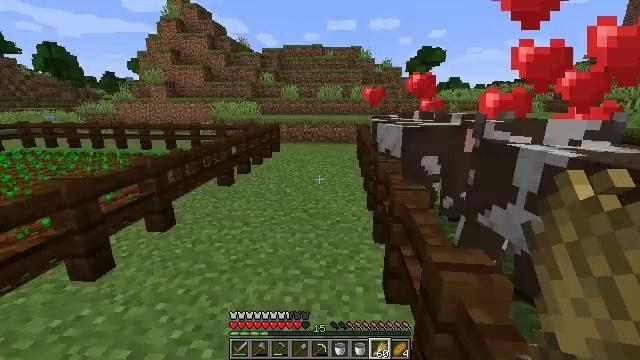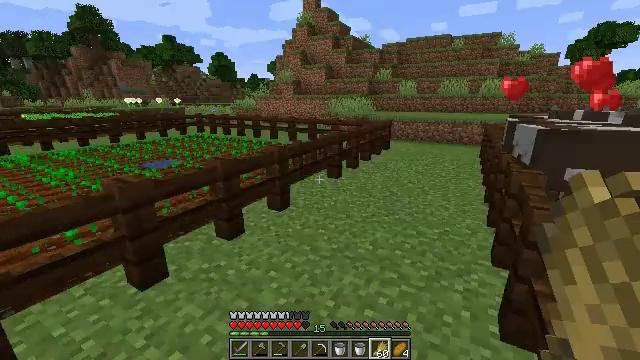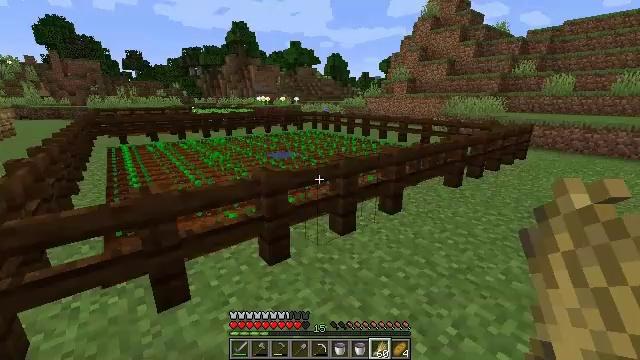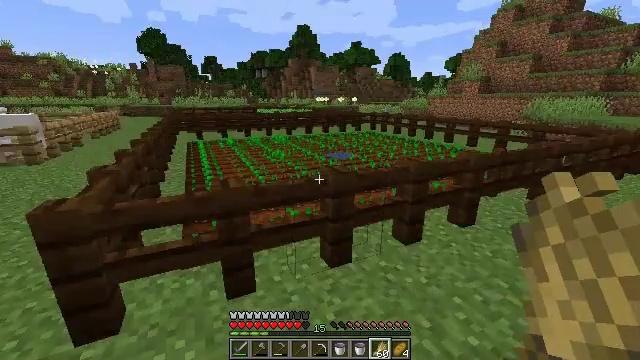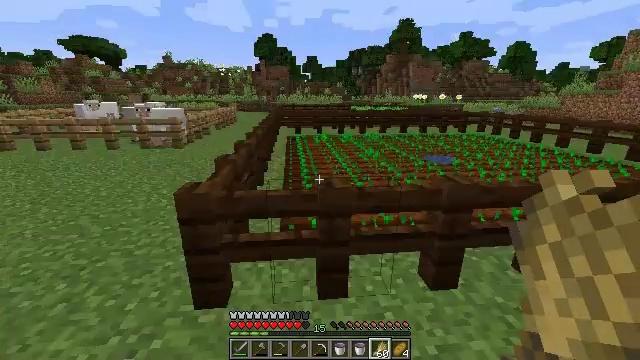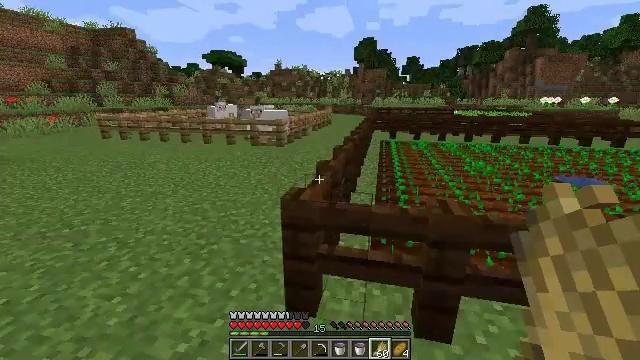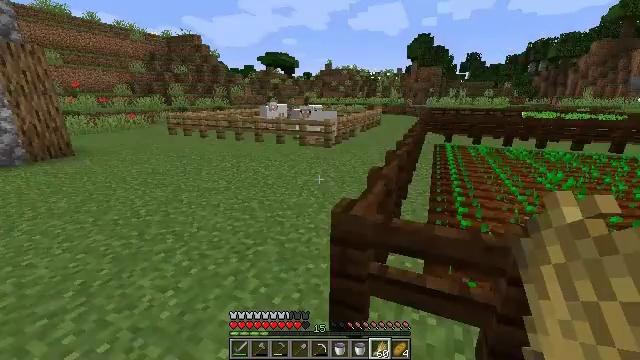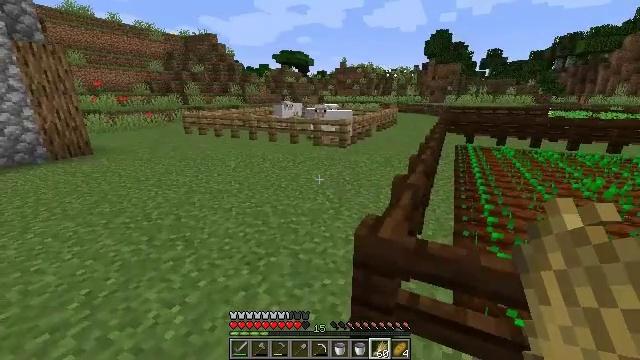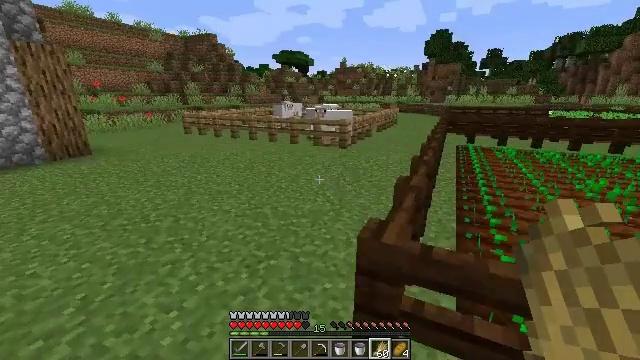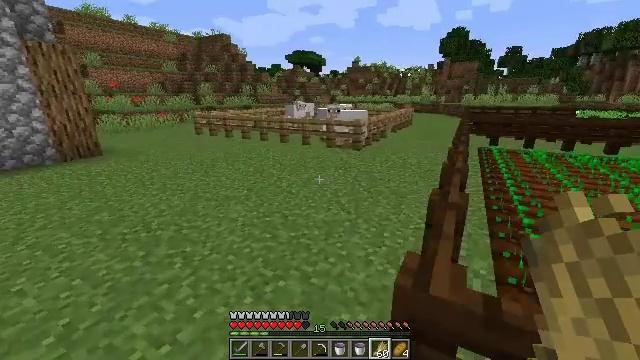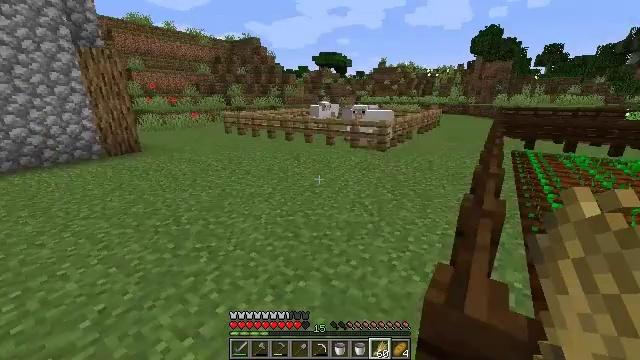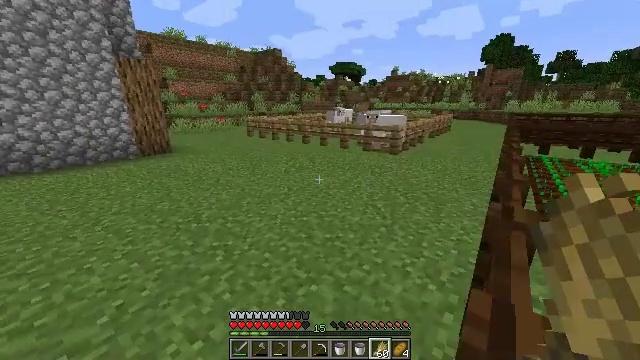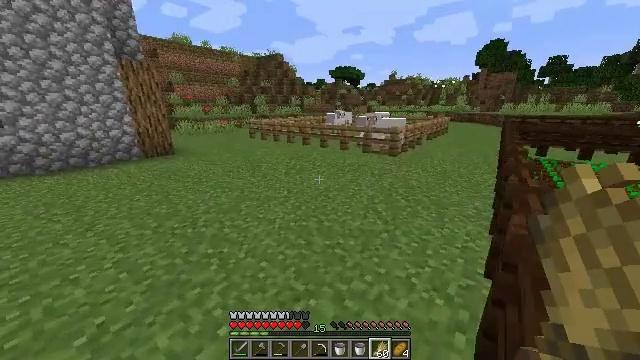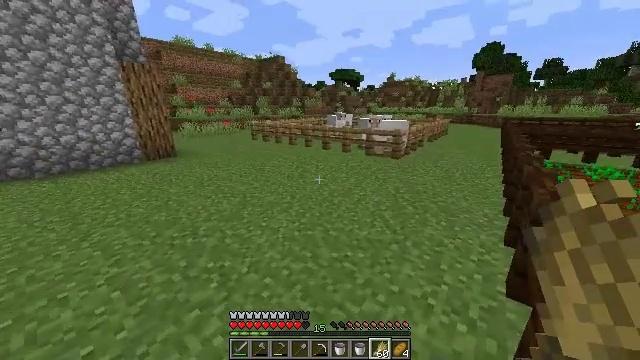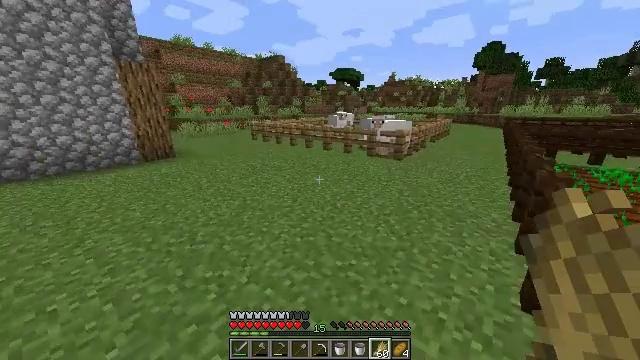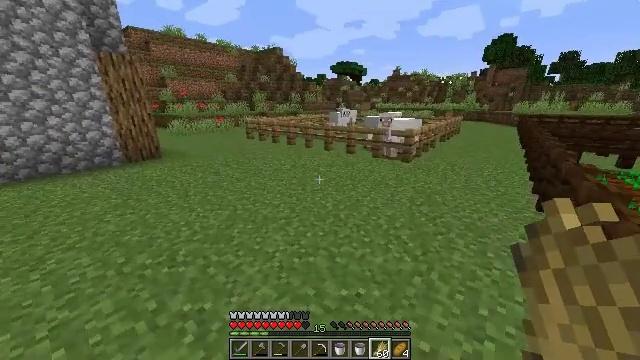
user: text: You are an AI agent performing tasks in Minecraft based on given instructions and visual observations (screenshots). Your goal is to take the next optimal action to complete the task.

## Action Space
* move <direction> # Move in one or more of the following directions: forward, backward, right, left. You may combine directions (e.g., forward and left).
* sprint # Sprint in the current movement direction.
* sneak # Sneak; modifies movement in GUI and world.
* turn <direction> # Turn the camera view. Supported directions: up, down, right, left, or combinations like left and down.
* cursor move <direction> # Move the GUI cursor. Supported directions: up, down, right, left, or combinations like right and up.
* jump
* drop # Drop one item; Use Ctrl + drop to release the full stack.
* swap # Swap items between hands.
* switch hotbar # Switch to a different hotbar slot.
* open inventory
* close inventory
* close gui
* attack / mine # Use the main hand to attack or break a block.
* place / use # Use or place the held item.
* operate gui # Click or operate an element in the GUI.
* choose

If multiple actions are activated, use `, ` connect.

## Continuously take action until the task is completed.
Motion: motion action
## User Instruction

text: Craft some bread.
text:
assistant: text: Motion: move left, turn left
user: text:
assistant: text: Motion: move left, turn left
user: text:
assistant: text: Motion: move forward and move left, turn left
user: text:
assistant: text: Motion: move forward and move left, turn left
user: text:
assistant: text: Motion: move forward and move left, turn left
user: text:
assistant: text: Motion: move forward, turn left
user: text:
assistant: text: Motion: move forward, turn left
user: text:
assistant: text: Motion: move forward
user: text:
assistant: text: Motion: move forward, sprint, turn left
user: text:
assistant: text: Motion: move forward, sprint, turn left
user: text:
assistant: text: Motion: move forward, sprint, turn left
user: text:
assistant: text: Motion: move forward, sprint
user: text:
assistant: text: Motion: move forward, sprint
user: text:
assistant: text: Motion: move forward, sprint
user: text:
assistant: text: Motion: move forward, sprint
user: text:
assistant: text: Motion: move forward, sprint
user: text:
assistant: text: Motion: move forward, sprint
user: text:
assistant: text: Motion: move forward, sprint
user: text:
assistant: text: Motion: move forward, sprint, turn right and up
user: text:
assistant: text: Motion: move forward, sprint, turn right and up
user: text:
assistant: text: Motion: move forward, sprint, turn right
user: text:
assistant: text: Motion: move forward, sprint
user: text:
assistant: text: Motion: move forward, sprint
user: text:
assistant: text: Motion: move forward, sprint
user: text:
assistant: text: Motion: move forward, sprint
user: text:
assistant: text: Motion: move forward, sprint
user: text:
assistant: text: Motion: move forward, sprint, turn right
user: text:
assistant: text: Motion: move forward, sprint
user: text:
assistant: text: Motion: move forward
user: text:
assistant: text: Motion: move forward